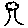
Label: tree